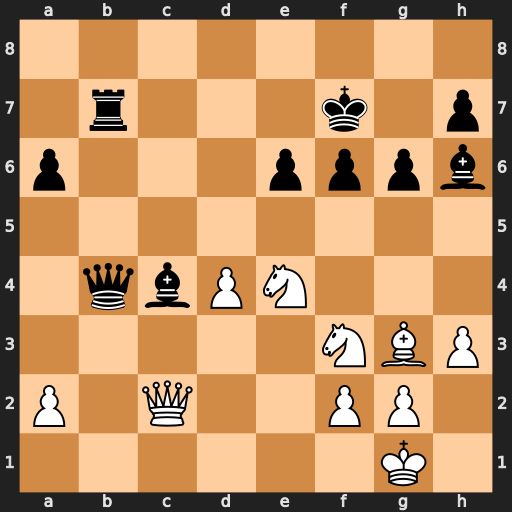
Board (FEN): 8/1r3k1p/p3pppb/8/1qbPN3/5NBP/P1Q2PP1/6K1
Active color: w
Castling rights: -
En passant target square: -
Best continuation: Nd6+ Kg8 Nxb7 Qxb7 Qxc4